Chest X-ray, PA view. Patient: 63 years old, sex F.
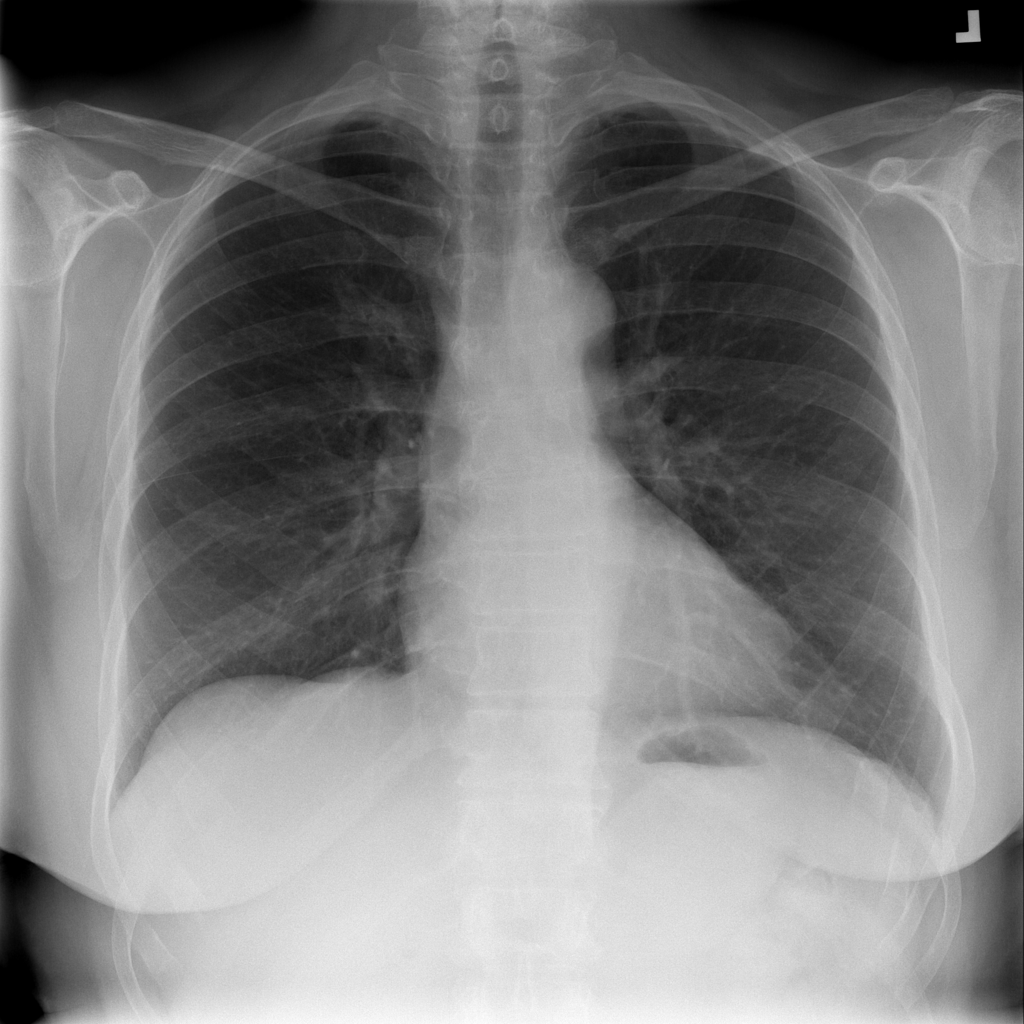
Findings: No Finding